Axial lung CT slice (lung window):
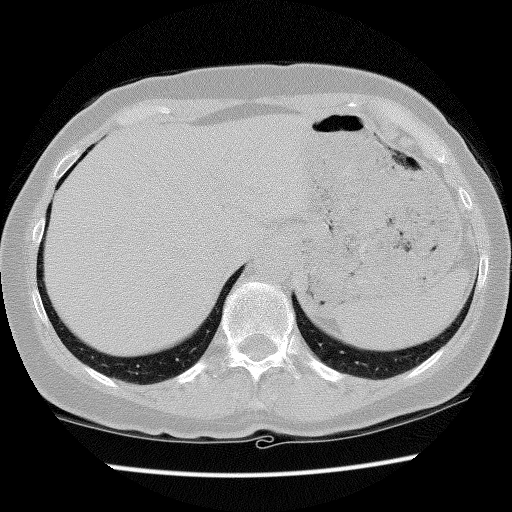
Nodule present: no